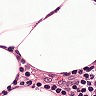
Metastatic tissue present: no